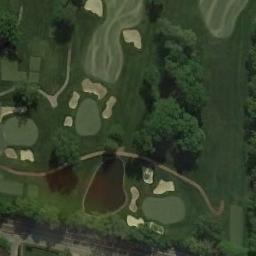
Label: golf_course